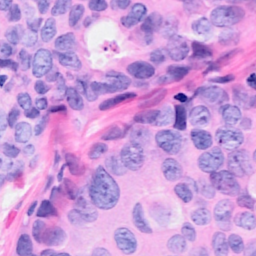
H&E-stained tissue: Breast